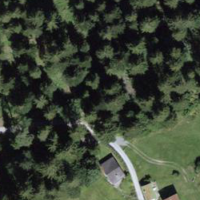
EUNIS habitat code: 43
Species observed at this site:
Neottia ovata